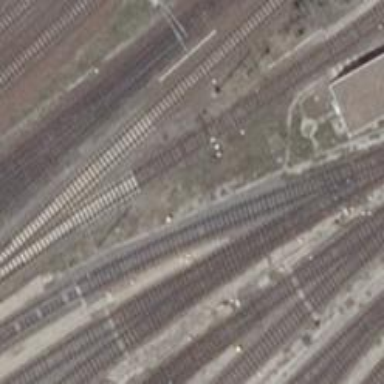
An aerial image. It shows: Railway switch.